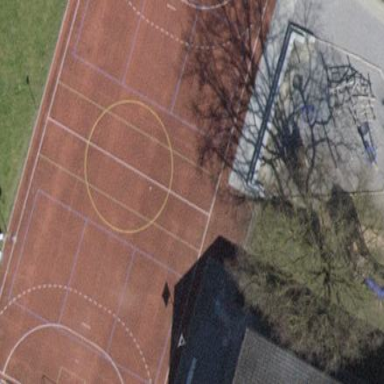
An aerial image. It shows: Multi-sport pitch for leisure and various sports activities.